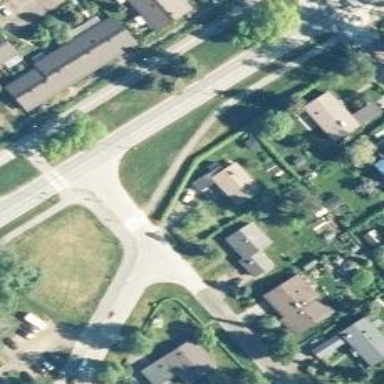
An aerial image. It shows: Smooth asphalt road in residential area.